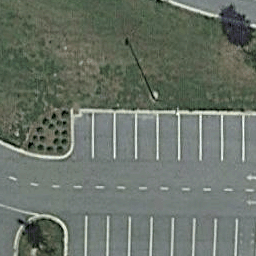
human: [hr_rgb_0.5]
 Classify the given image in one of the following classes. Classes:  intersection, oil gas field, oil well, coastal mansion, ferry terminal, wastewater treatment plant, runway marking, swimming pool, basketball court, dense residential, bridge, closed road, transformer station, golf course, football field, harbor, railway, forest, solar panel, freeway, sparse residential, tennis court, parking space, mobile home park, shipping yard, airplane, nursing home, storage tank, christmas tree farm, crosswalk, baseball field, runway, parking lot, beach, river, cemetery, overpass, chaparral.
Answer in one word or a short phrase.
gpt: parking space